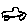
Label: car